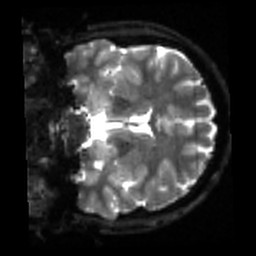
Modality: sbref
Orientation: coronal
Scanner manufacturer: siemens
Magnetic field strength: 3 T
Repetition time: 4 s
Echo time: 0.0594 s